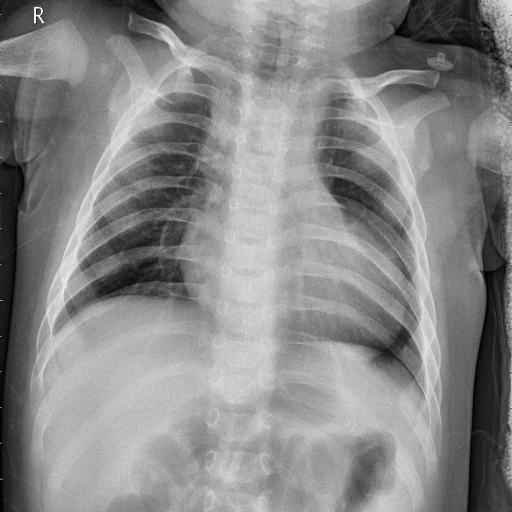
Finding: PNEUMONIA